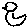
Label: bird